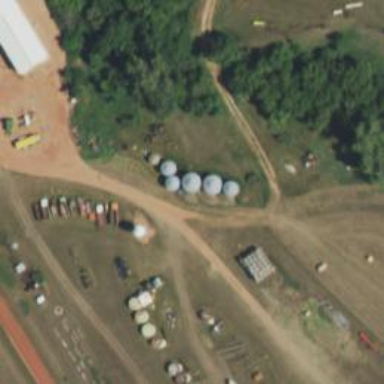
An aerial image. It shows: Silo.